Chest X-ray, AP view. Patient: 51 years old, sex M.
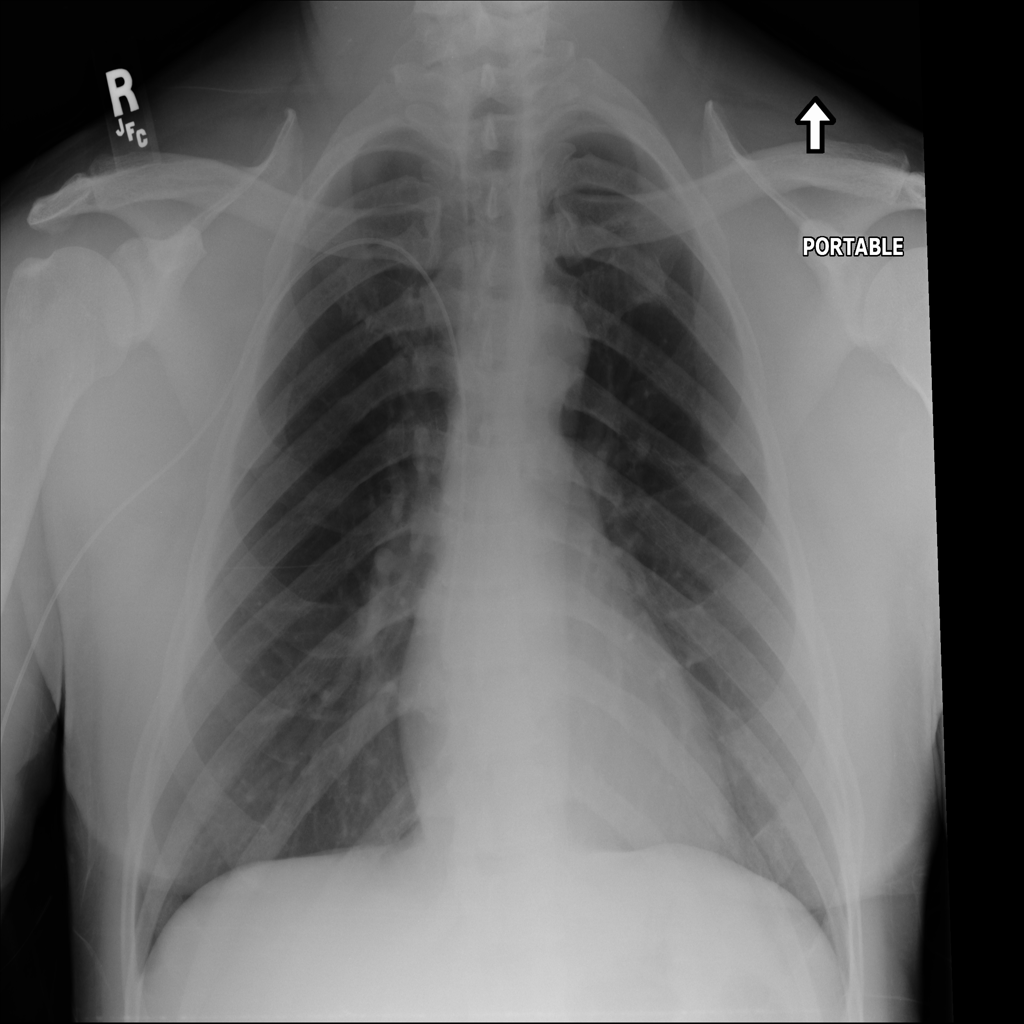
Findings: No Finding